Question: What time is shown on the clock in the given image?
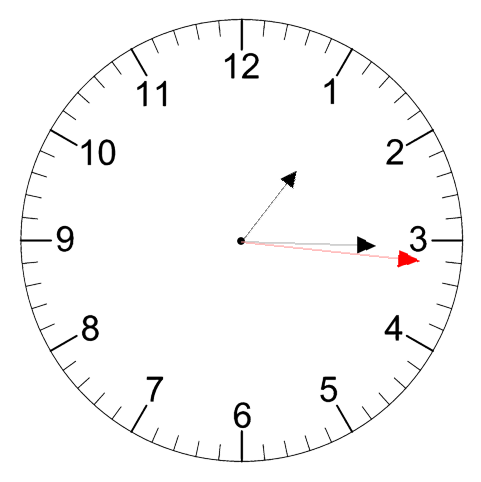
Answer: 01:15:16